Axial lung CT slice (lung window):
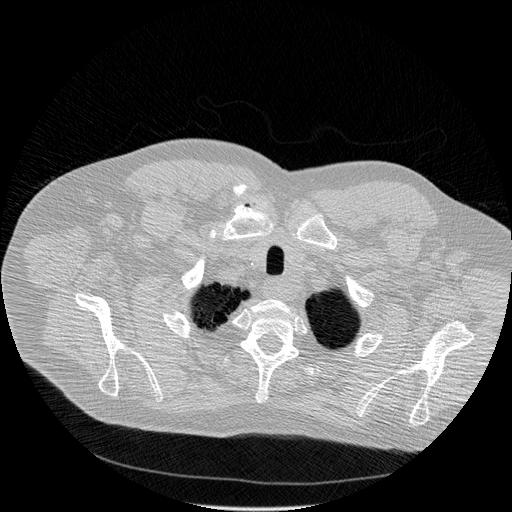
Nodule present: no